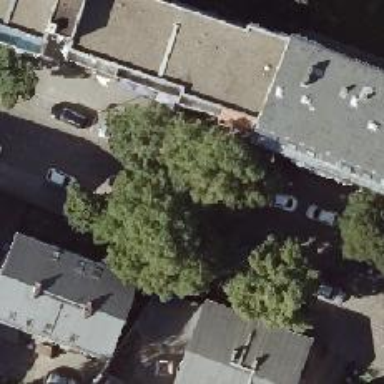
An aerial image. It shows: Residential road with sidewalks on both sides. Parallel parking is available on the street.